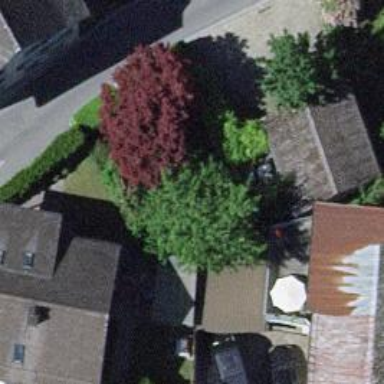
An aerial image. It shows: Charming neighbourhood.